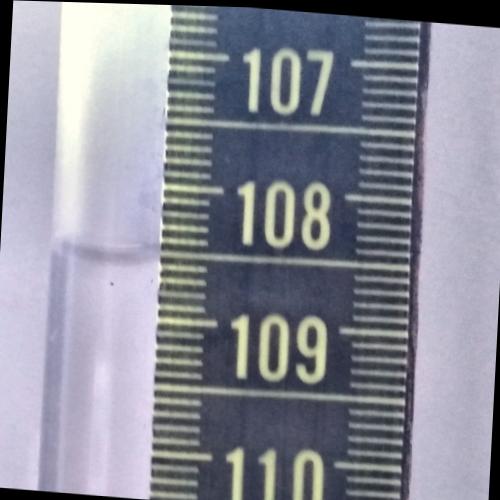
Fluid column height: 108.5 cm